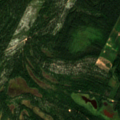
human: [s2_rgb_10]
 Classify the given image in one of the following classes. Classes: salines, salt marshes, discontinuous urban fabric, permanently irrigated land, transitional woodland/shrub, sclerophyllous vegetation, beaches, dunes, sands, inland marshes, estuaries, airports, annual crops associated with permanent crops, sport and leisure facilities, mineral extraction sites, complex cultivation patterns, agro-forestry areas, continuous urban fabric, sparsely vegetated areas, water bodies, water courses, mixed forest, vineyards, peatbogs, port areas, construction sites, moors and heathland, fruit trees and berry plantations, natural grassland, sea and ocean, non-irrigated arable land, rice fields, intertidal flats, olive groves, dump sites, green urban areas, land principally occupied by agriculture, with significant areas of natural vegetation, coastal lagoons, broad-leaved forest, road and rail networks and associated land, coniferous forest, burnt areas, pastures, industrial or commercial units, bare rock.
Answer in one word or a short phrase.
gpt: non-irrigated arable land, coniferous forest, mixed forest, transitional woodland/shrub